Interaction volume radius: 5 \u00c5
Interaction volume height: 30 \u00c5
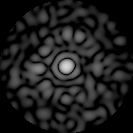
Disorder parameter: 0.8322